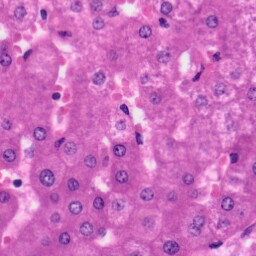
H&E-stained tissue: Liver